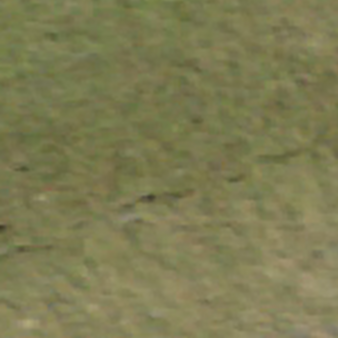
Label: other